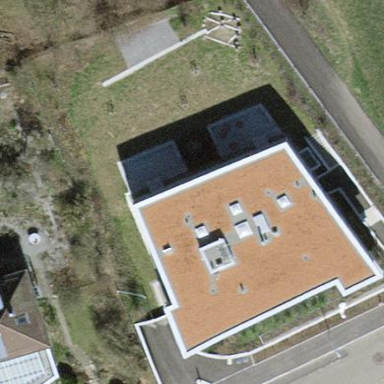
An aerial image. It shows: Flat-roofed residential building.